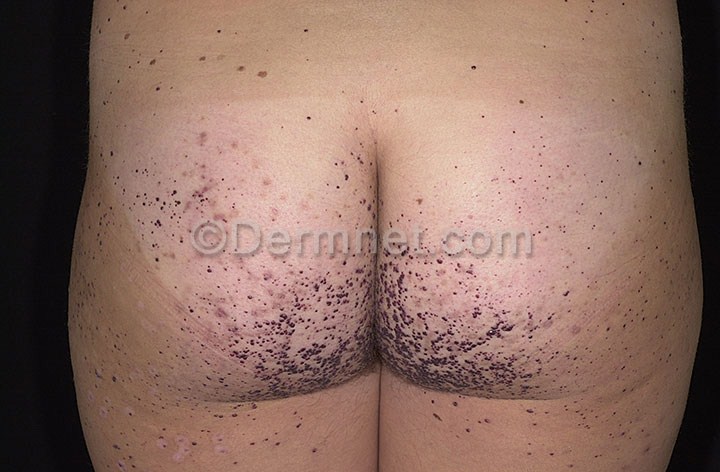
Disease: Vascular Tumors